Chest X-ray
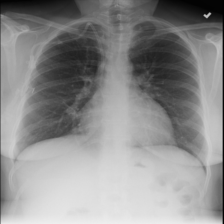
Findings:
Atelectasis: negative
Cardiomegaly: negative
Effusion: negative
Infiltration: positive
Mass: negative
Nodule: negative
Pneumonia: negative
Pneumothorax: negative
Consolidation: negative
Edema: negative
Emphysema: negative
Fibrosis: negative
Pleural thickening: negative
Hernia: negative